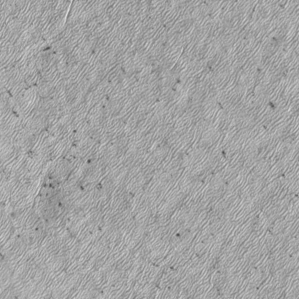
Label: frost